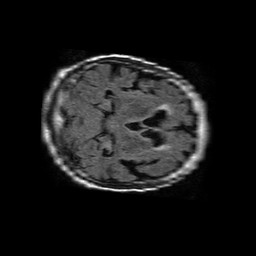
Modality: FLAIR
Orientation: axial
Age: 81
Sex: female
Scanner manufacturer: philips
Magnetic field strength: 1.5 T
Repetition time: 6 s
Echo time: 0.12 s